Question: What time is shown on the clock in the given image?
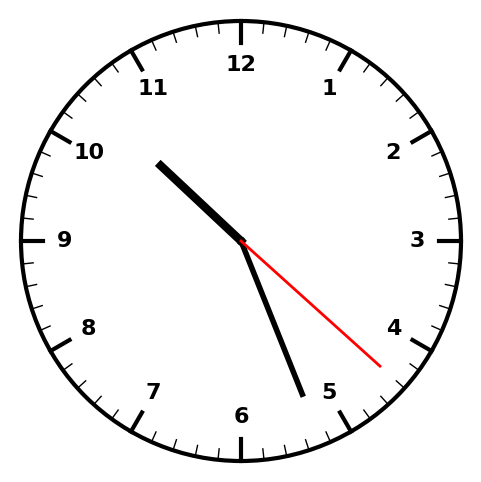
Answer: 10:26:22